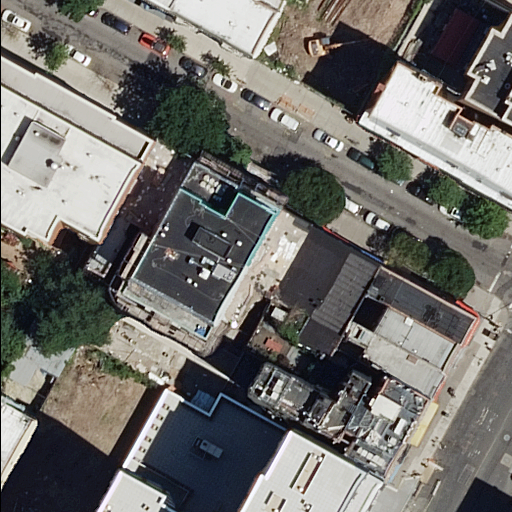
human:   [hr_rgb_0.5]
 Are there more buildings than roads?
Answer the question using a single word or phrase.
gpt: yes

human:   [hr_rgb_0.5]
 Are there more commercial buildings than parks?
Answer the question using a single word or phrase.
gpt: no

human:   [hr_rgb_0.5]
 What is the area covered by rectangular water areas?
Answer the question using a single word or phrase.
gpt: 0m2

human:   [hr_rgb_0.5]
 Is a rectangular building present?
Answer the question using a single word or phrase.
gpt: yes

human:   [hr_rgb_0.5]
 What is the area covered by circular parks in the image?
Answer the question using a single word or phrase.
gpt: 0m2

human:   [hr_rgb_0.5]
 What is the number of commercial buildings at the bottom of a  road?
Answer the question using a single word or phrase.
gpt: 0

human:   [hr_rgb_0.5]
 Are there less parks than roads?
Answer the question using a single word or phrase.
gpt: yes

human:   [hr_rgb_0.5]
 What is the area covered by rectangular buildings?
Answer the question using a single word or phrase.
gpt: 1622m2

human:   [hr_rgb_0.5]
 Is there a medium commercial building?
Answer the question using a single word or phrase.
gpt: no

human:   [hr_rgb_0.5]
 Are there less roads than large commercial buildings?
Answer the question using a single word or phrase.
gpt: no

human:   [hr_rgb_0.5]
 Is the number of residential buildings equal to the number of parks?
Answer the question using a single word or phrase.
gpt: no

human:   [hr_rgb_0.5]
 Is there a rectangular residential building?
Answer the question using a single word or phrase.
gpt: yes

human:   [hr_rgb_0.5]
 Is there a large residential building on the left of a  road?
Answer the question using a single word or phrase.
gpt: yes

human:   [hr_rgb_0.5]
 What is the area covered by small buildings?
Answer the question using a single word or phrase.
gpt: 53m2

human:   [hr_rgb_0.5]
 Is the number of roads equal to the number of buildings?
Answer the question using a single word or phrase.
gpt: no

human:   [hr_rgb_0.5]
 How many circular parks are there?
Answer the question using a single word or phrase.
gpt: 0

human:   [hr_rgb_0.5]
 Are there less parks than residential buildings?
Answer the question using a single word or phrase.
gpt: yes

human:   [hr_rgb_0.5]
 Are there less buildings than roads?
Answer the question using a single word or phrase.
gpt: no

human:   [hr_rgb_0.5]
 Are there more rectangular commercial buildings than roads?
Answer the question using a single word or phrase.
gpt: no

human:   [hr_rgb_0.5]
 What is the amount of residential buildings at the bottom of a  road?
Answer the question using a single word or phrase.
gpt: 11

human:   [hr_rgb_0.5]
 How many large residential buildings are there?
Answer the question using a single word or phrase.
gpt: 3

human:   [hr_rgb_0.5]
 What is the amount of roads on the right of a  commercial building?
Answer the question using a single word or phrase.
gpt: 0

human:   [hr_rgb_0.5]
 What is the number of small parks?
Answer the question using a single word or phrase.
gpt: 0

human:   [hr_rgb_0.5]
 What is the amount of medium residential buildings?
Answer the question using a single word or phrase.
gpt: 11

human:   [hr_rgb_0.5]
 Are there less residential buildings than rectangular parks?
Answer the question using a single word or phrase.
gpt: no

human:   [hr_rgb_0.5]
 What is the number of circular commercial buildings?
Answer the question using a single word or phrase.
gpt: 0

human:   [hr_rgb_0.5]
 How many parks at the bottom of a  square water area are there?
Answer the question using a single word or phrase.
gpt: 0

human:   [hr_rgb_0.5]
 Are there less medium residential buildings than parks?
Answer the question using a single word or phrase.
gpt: no

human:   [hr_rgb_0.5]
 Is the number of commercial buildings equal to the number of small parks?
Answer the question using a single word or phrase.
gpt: yes

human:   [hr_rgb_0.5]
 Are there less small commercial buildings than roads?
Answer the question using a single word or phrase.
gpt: yes

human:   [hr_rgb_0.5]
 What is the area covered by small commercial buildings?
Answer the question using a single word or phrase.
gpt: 0m2

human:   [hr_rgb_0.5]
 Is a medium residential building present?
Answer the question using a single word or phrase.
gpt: yes

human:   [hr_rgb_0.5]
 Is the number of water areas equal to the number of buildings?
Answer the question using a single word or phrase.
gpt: no

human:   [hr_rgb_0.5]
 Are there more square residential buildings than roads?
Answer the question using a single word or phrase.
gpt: no

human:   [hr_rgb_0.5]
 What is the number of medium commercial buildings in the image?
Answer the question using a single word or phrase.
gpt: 0

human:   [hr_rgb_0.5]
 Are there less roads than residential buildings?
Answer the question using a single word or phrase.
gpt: yes